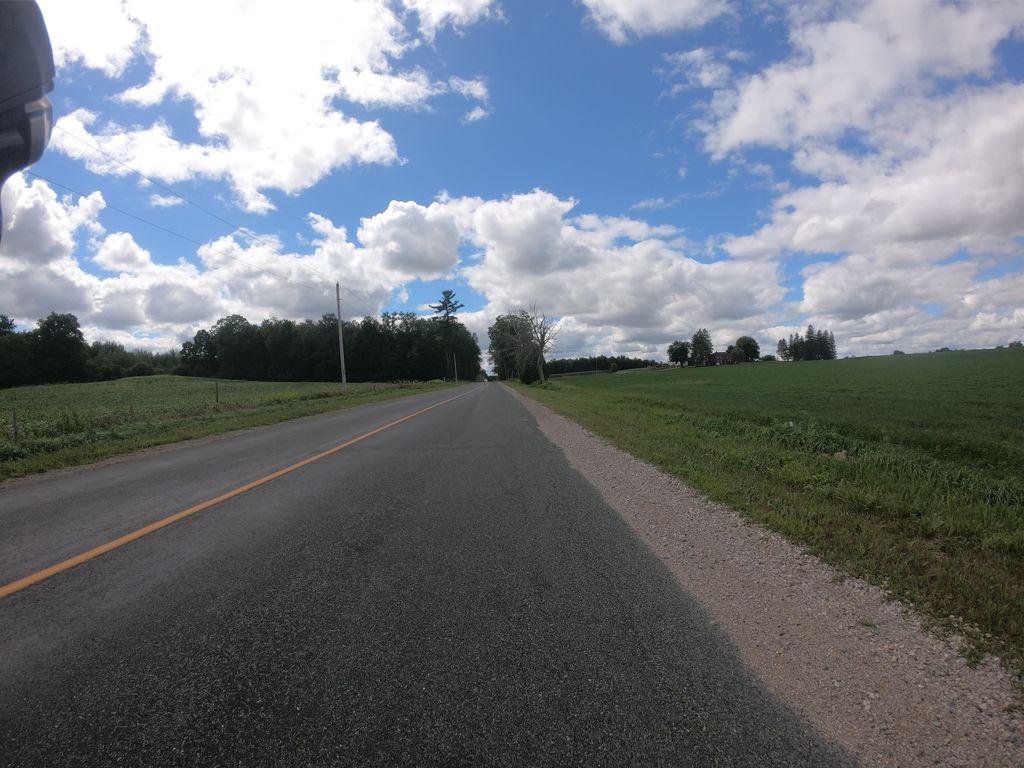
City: kitchener-waterloo